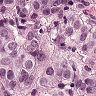
Metastatic tissue present: yes